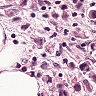
Metastatic tissue present: yes